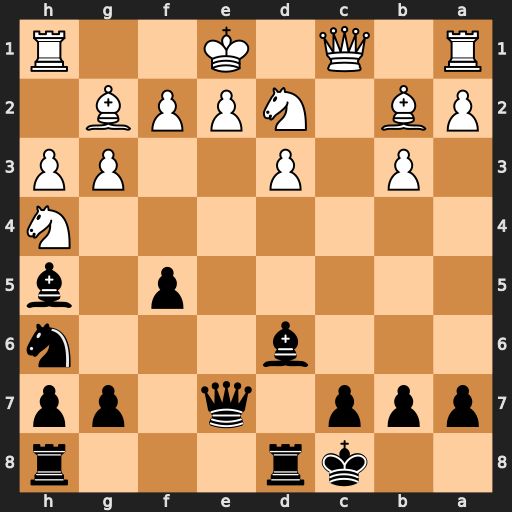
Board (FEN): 2kr3r/ppp1q1pp/3b3n/5p1b/7N/1P1P2PP/PB1NPPB1/R1Q1K2R
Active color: b
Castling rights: KQ
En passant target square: -
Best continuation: Qxe2#